Question: I have created this procedure to insert upc_id and relevent values in the table product_universal_description.
'''
CREATE PROCEDURE veealpha
(
IN s_po_id INT(11),
IN s_supplier_id INT(11),
IN s_location_id VARCHAR(32),
IN s_warehouse_id INT(11),
IN s_user_id INT(11),
OUT message VARCHAR(64),
OUT error_code INT(4)
)
BEGIN
DECLARE temp_upc VARCHAR(32);
DECLARE i INT;
DECLARE finished INTEGER DEFAULT 0;
DECLARE loop_count int(4);
DECLARE upc varchar(32);
DECLARE p_product_id int(11);
DECLARE p_model varchar(64);
DECLARE counter_cursor CURSOR FOR
SELECT product_id,model,quantity FROM product
WHERE model in('CFB0040','CFB0042','CFB0043','CFB0044')
AND quantity > 0;
DECLARE CONTINUE HANDLER FOR 1062
SET message = 'Duplicate Keys Found';
DECLARE CONTINUE HANDLER FOR NOT FOUND
SET finished = 1;
OPEN counter_cursor;
add_data : LOOP
FETCH counter_cursor INTO p_product_id, p_model, loop_count;
SET i = 1;
WHILE loop_count > 0 DO
CASE i
WHEN i < 10 THEN
SET temp_upc = CONCAT(s_po_id,'-','CFC','-','30','-','APR14','-',p_model,'-000',i);
WHEN (i >= 10 AND i < 100) THEN
SET temp_upc = CONCAT(s_po_id,'-','CFC','-','30','-','APR14','-',p_model,'-00',i);
WHEN (i >= 100 AND i < 1000) THEN
SET temp_upc = CONCAT(s_po_id,'-','CFC','-','30','-','APR14','-',p_model,'-0',i);
ELSE
SET temp_upc = CONCAT(s_po_id,'-','CFC','-','30','-','APR14','-',p_model,'-',i);
END CASE;
INSERT INTO product_universal_description
(
'upc_id',
'po_id',
'supplier_id',
'location_id',
'warehouse_id',
'product_id',
'model_no',
'added_by',
'updated_by',
'date_added',
'date_modified'
) VALUES (
temp_upc,
s_po_id,
s_supplier_id,
s_location_id,
s_warehouse_id,
p_product_id,
p_model,
s_user_id,
s_user_id,
NOW(),
NOW()
);
SET i=i+1;
SET loop_count = loop_count - 1;
END WHILE;
IF finished = 1 THEN
LEAVE add_data;
END IF;
END LOOP add_data;
CLOSE counter_cursor;
END
CALL veealpha(123,45,'UP',1,56,@msg,@err);
'''
ON Execution I getting the result like this.

How ever I have given the conditions there for UPC_ID that it should be well mannered as per case. But leaving for i = 1 FOR all it takes the ELSE condition at CASE. Can anybody tell me .. what's wrong happened and how could i get the desired result.
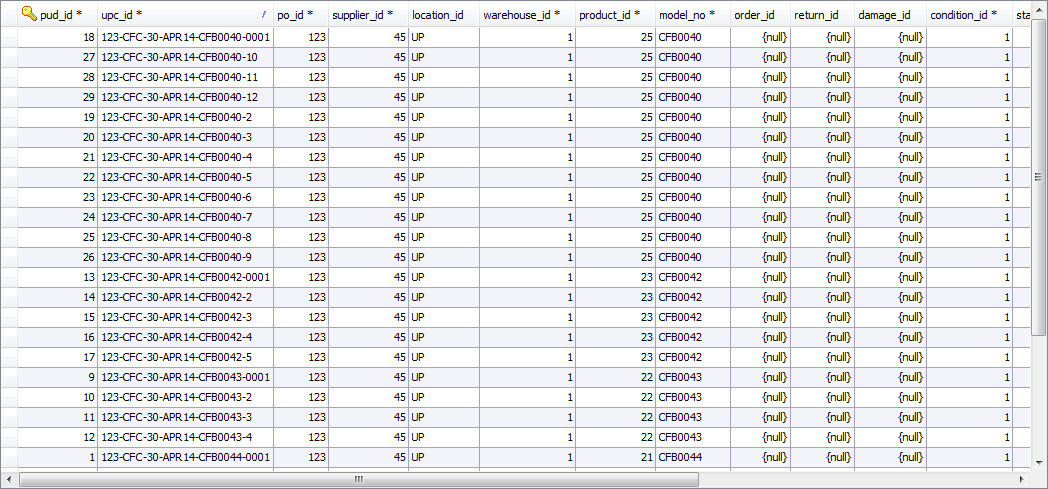
Answer: Try:
'''
...
-- CASE i
CASE
WHEN i < 10 THEN
SET temp_upc = CONCAT(s_po_id,'-','CFC','-','30','-','APR14','-',p_model,'-000',i);
WHEN (i >= 10 AND i < 100) THEN
SET temp_upc = CONCAT(s_po_id,'-','CFC','-','30','-','APR14','-',p_model,'-00',i);
WHEN (i >= 100 AND i < 1000) THEN
SET temp_upc = CONCAT(s_po_id,'-','CFC','-','30','-','APR14','-',p_model,'-0',i);
ELSE
SET temp_upc = CONCAT(s_po_id,'-','CFC','-','30','-','APR14','-',p_model,'-',i);
END CASE;
...
'''